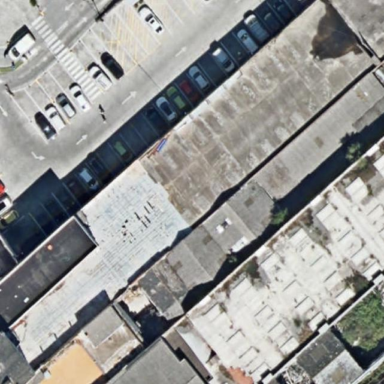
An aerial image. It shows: Warehouse.